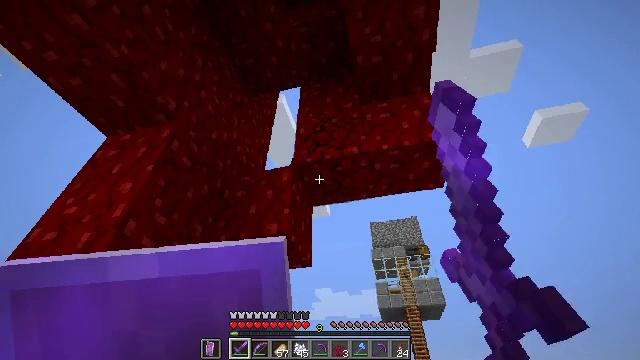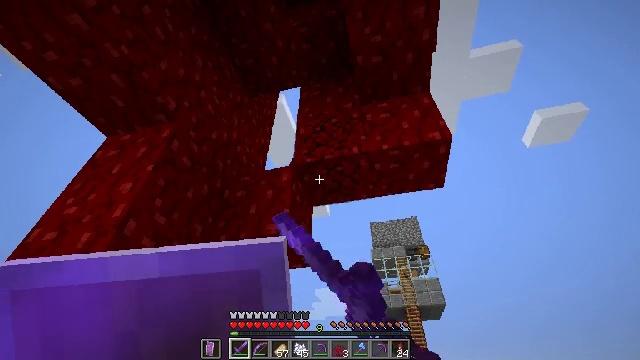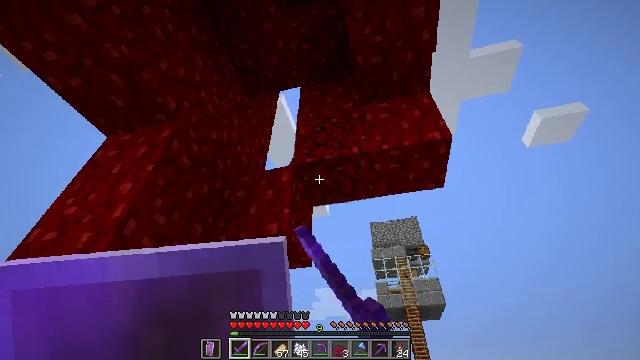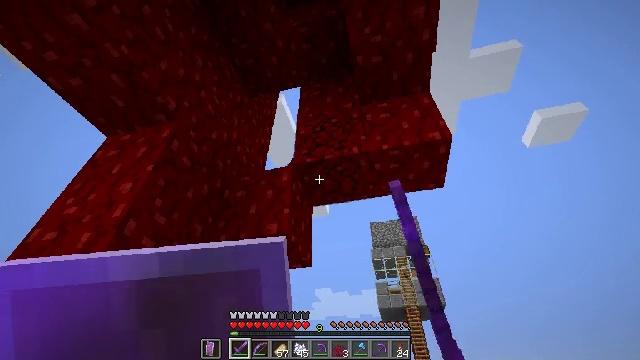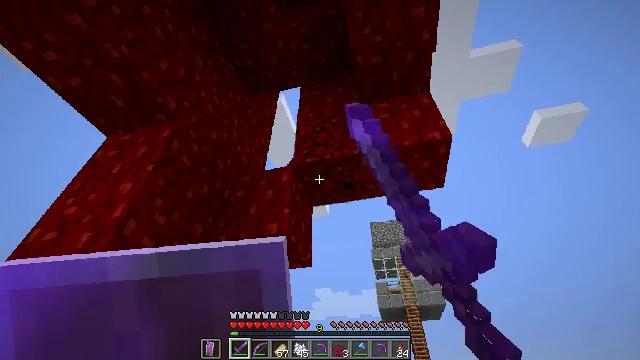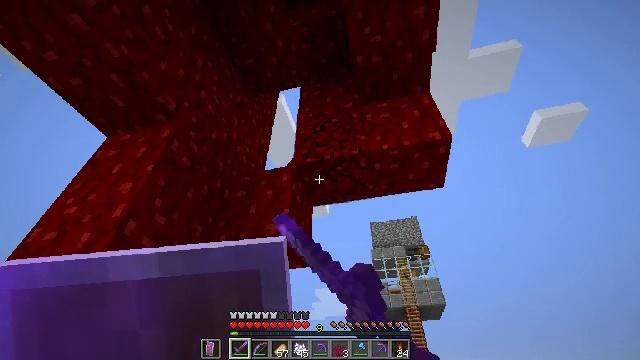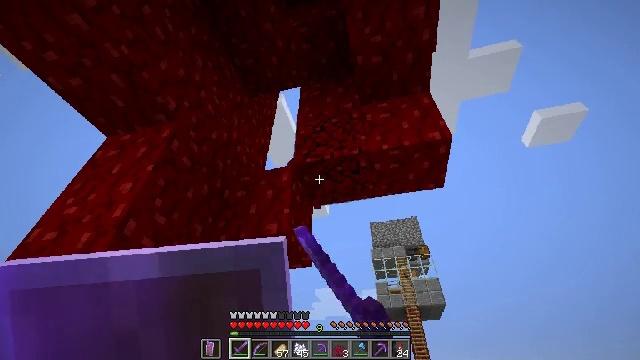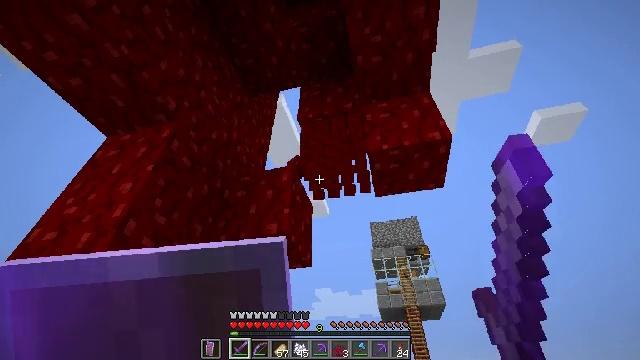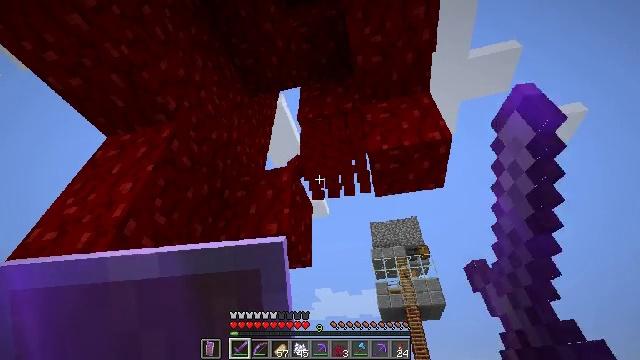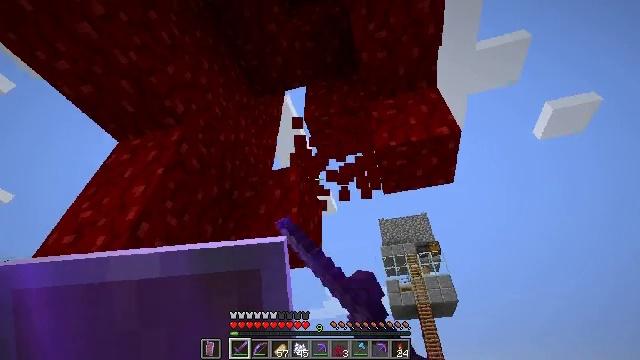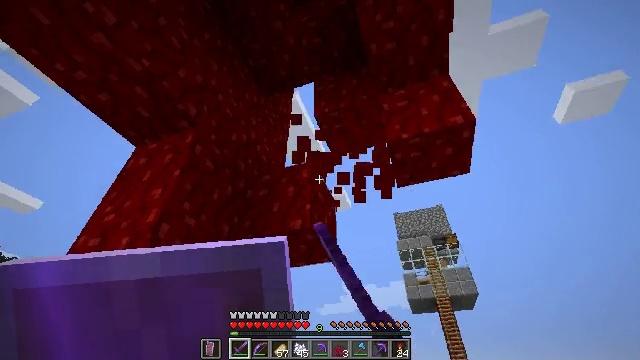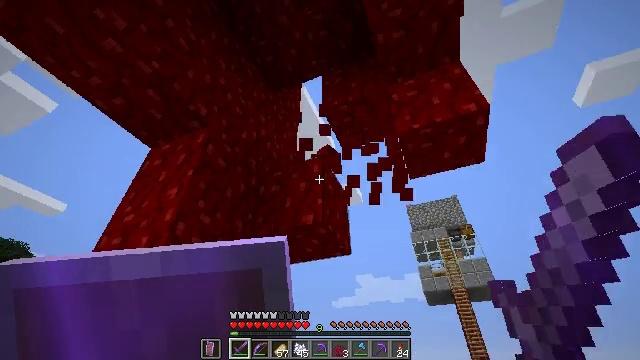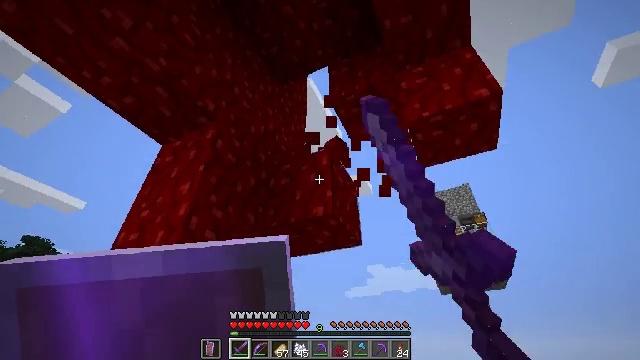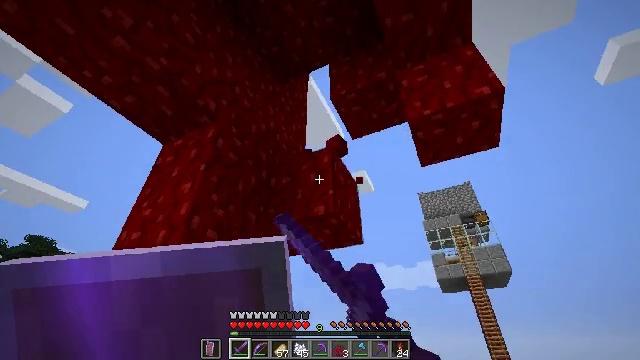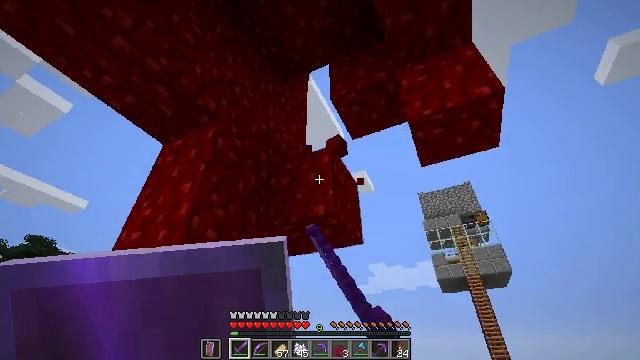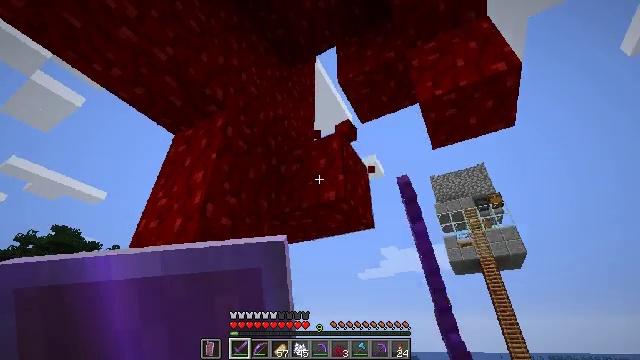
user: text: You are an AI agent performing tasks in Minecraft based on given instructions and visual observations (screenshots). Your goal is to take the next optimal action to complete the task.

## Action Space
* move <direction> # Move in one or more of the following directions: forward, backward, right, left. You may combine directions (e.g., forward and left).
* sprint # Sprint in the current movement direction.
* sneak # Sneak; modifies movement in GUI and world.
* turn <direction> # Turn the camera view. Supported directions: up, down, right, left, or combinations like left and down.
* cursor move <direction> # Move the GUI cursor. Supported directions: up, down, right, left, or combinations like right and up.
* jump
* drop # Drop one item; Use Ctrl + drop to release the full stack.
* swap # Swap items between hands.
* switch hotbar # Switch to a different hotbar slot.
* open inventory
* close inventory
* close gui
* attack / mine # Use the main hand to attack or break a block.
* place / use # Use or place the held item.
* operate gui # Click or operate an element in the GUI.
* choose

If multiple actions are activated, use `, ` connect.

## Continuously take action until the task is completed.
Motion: motion action
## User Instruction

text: Gather the nether wart block from a crimson forest.
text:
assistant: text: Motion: attack / mine
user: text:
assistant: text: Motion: attack / mine
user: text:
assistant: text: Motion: attack / mine
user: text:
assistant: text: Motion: attack / mine
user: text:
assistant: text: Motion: attack / mine
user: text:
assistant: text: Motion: attack / mine
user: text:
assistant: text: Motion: attack / mine
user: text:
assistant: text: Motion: attack / mine
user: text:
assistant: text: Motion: turn left, attack / mine
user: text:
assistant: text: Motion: turn left, attack / mine
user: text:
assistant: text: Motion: turn left and down, attack / mine
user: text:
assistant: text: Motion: turn left and down, attack / mine
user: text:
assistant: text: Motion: attack / mine
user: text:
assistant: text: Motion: attack / mine
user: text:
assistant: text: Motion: turn left and down, attack / mine
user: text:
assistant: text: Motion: turn left and down, attack / mine
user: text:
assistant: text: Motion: attack / mine
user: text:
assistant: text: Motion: attack / mine
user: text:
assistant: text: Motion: attack / mine
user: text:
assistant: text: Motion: attack / mine
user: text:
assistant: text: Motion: attack / mine
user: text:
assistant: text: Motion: attack / mine
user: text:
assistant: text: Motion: attack / mine
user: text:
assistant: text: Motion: attack / mine
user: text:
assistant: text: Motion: attack / mine
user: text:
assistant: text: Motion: attack / mine
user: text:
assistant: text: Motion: attack / mine
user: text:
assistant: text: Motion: attack / mine
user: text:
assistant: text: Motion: attack / mine
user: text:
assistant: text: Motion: attack / mine